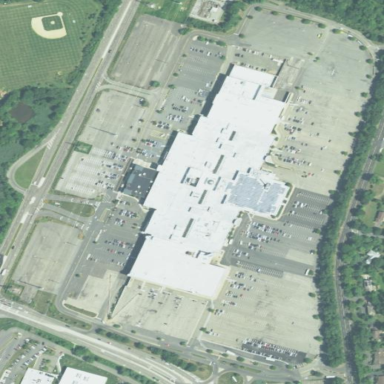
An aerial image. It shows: Retail area.